【题型】填空题　【知识点】解析几何　【难度】medium
已知$F_1,F_2$是椭圆$\frac{y^2}{9}+\frac{x^2}{5}=1$的两个焦点，$P$为椭圆上一点，且$|PF_1|=|F_1F_2|$，则点$P$到$y$轴的距离为 \underline{\quad\quad}.
【解答】
\textbf{【答案】} $\frac{\sqrt{15}}{2}$

\vspace{1em}
\textbf{【分析】} 先由椭圆的定义得到$|PF_1|=|F_1F_2|=4$，$|PF_2|=2$，再由余弦定理与同角平方关系求得$\sin\angle F_1PF_2=\frac{\sqrt{15}}{4}$，从而利用三角形公式可求得$|x_0|=\frac{\sqrt{15}}{2}$，则可知点$P$到$y$轴的距离。

\vspace{1em}
\textbf{【详解】} 如图，由椭圆$\frac{y^2}{9}+\frac{x^2}{5}=1$可得$a^2=9,b^2=5,c^2=4$，
所以$|PF_1|+|PF_2|=2a=6$，$|F_1F_2|=2c=4$，则$|PF_1|=|F_1F_2|=4$，$|PF_2|=2$，

所以在$\triangle PF_1F_2$中，
\[
\cos\angle F_1PF_2=\frac{|PF_1|^2+|PF_2|^2-|F_1F_2|^2}{2|PF_1|\cdot|PF_2|}=\frac{4^2+2^2-4^2}{2\times4\times2}=\frac{1}{4},
\]
因为$\cos^2\angle F_1PF_2+\sin^2\angle F_1PF_2=1$，且$\sin\angle F_1PF_2>0$，所以$\sin\angle F_1PF_2=\frac{\sqrt{15}}{4}$。

设$P$的坐标为$(x_0,y_0)$，且$S_{\triangle F_1PF_2}=\frac{1}{2}|F_1F_2|\cdot|x_0|=\frac{1}{2}|PF_2|\cdot|F_1P|\sin\angle F_1PF_2$，
即 $\frac{1}{2}\times4|x_0|=\frac{1}{2}\times2\times4\times\frac{\sqrt{15}}{4}$，
解得 $|x_0|=\frac{\sqrt{15}}{2}$，
所以点$P$到$y$轴的距离为$\frac{\sqrt{15}}{2}$。

故答案为：$\frac{\sqrt{15}}{2}$。

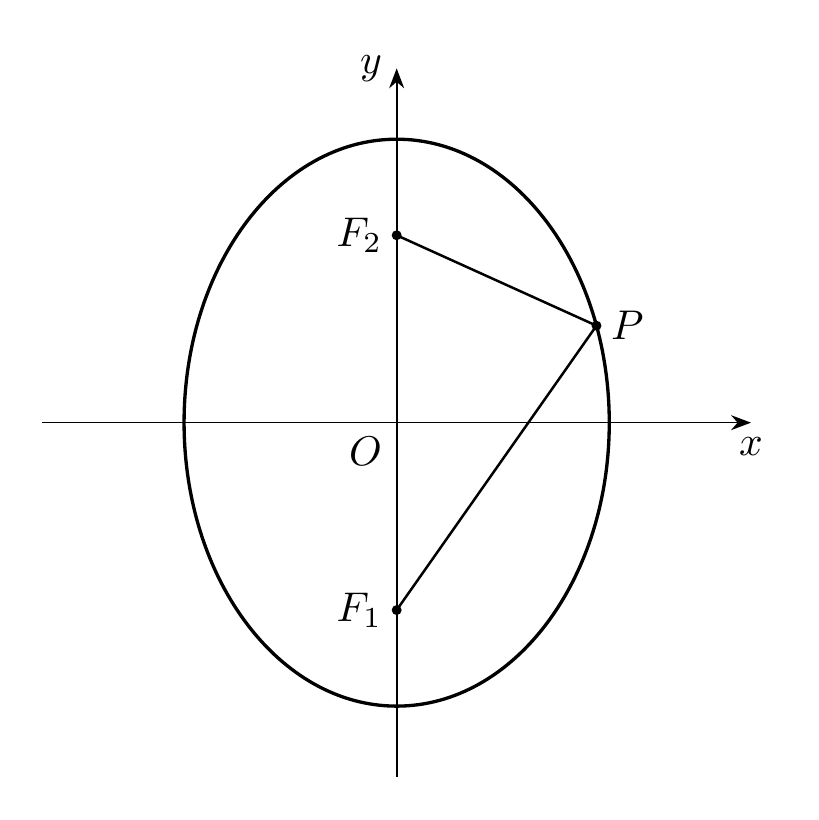